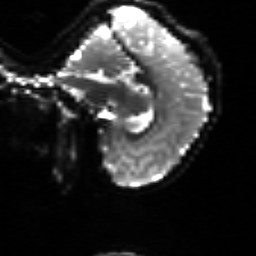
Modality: sbref
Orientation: sagittal
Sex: female
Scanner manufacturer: siemens
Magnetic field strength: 3 T
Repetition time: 5 s
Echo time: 0.071 s